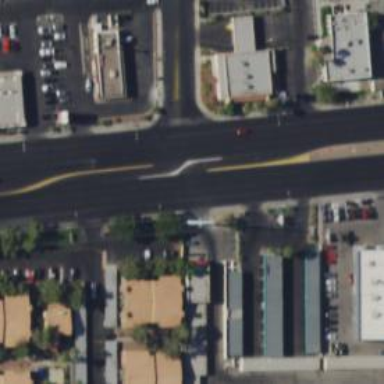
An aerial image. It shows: Asphalt road with primary link designation.